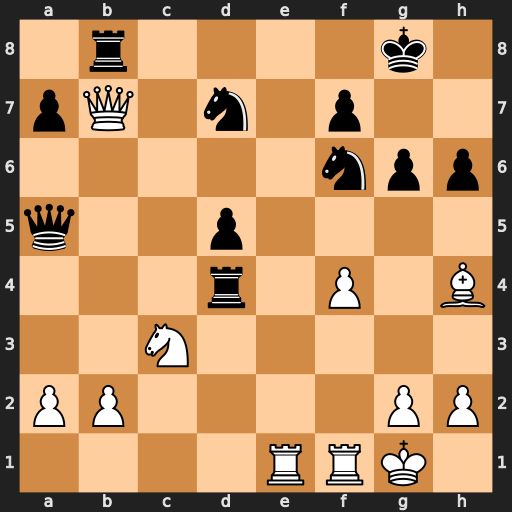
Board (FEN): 1r4k1/pQ1n1p2/5npp/q2p4/3r1P1B/2N5/PP4PP/4RRK1
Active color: w
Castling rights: -
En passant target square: -
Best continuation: Qxb8+ Nxb8 Bxf6 Re4 Nxe4